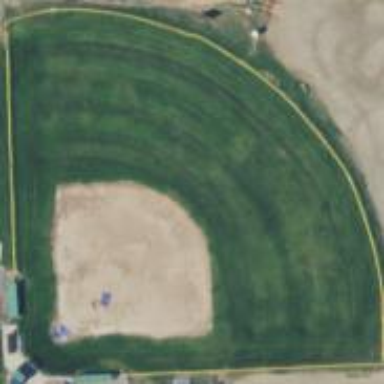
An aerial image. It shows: Baseball pitch for leisure land.